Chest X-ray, PA view. Patient: 38 years old, sex M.
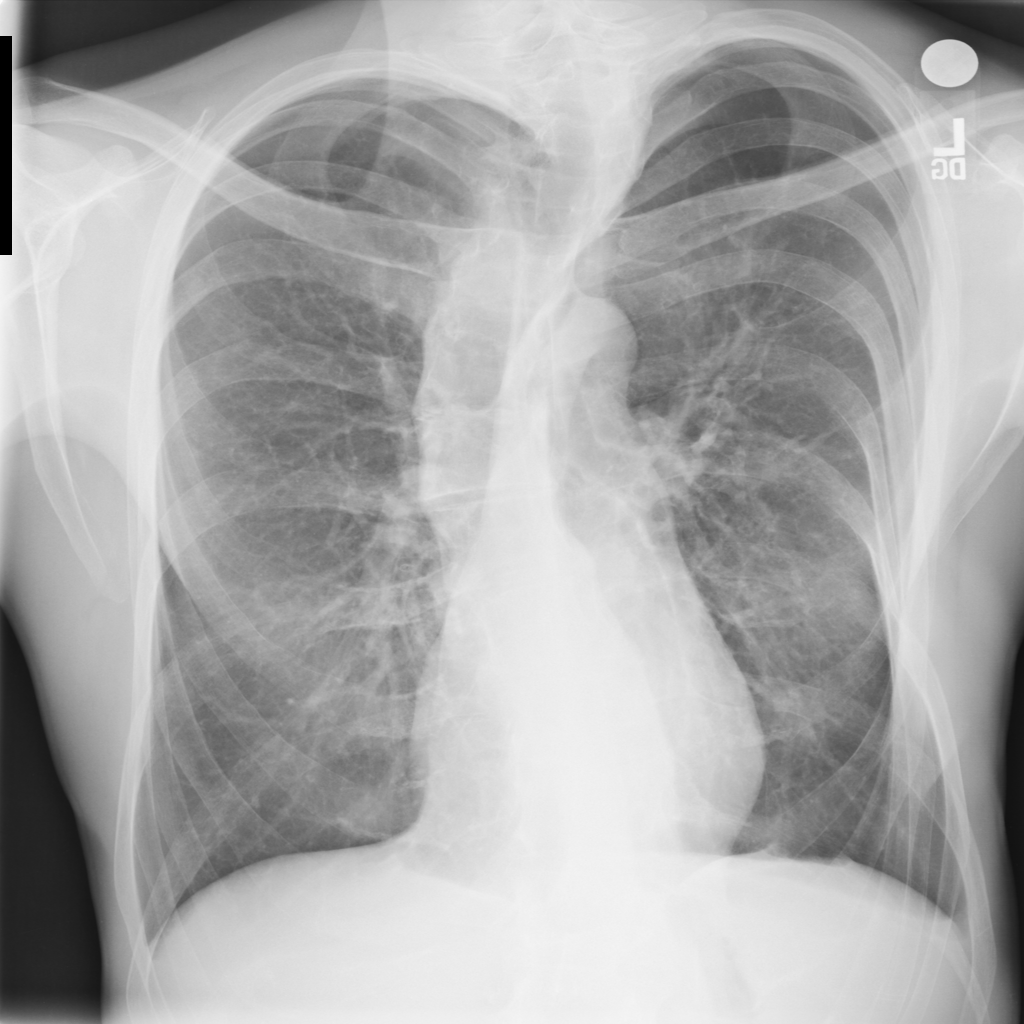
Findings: No Finding